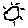
Label: sun